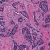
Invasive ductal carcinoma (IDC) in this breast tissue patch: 1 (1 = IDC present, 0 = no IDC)